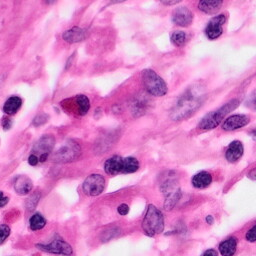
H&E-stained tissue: Pancreatic